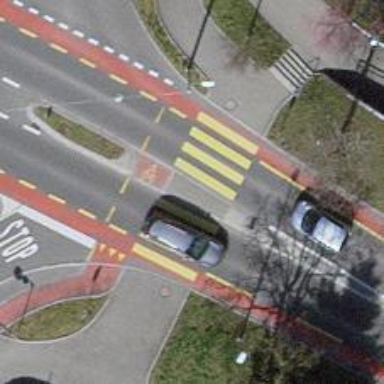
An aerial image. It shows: Primary highway with exclusive cycle lane.